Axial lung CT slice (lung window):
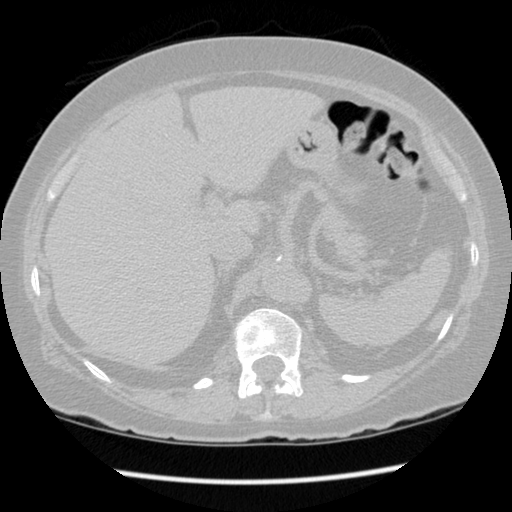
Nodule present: no